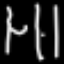
Label: chair